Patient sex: M
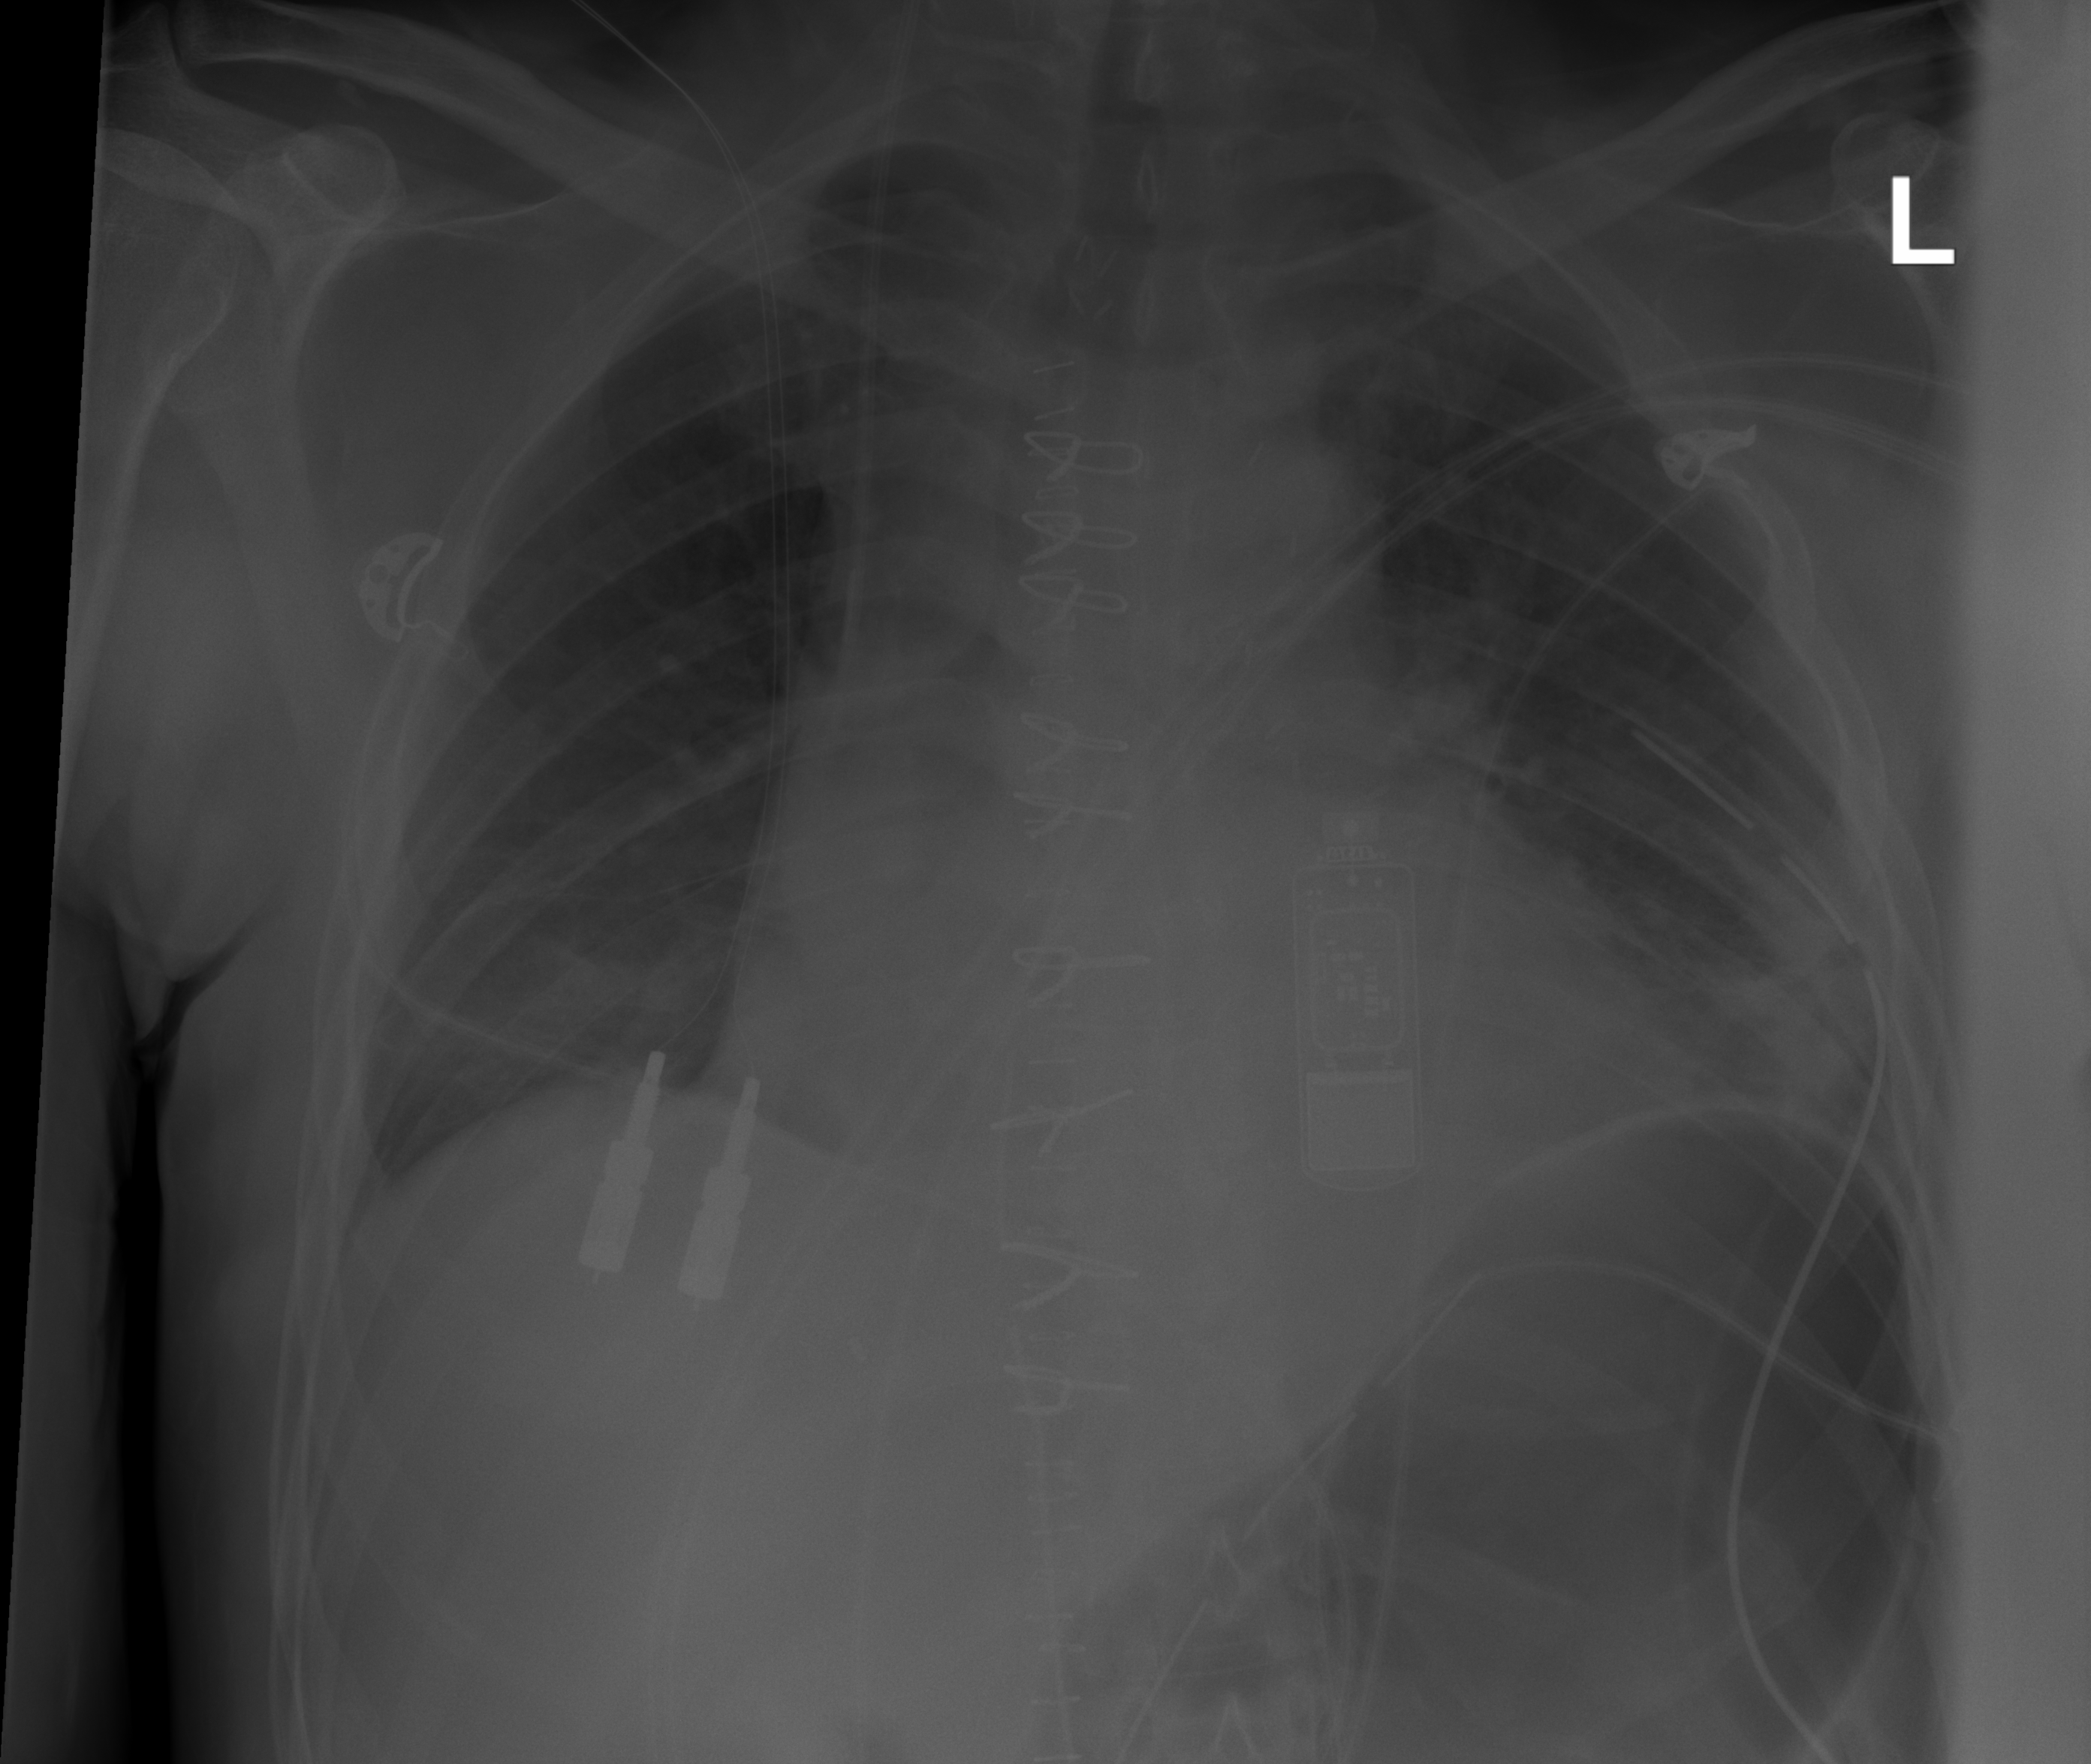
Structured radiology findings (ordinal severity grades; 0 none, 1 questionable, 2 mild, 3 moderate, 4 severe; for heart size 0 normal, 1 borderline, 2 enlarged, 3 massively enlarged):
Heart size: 0
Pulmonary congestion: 0
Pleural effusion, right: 0
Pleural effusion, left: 0
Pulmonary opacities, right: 0
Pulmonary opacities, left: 0
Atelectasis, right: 0
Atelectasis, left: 2